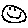
Label: smiley face